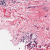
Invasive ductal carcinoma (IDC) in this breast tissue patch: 0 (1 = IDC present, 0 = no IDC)